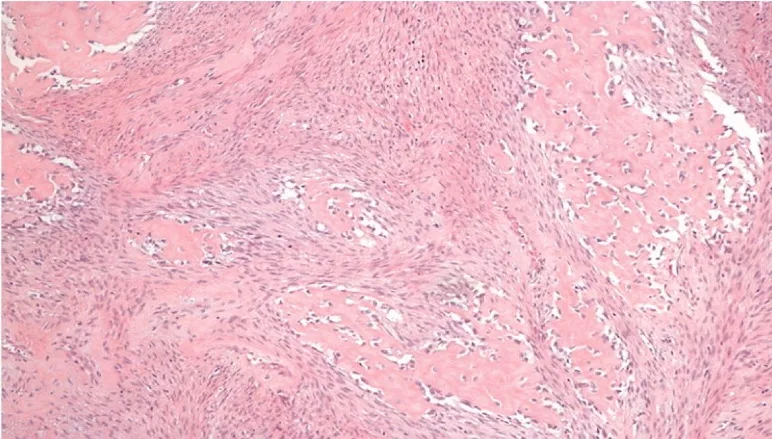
Fibro-osseous pseudotumor of digits. At medium power, the mixture of arranged fibroblasts and myofibroblasts and the deposits of osteoid is rimmed by uniform osteoblasts. Hematoxylin-eosin x 100.
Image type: pathology (h&e)